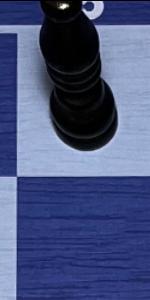
Label: Empty